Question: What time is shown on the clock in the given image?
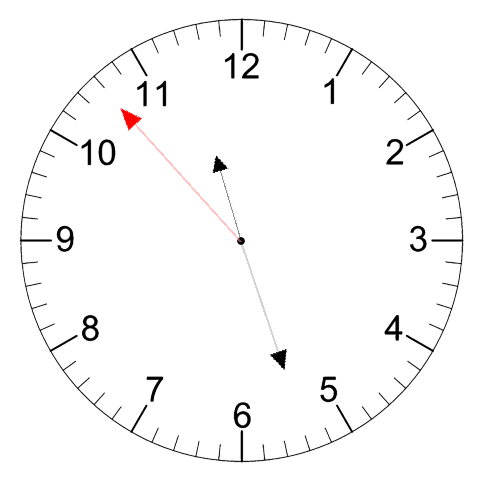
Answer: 11:26:53